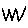
Label: zigzag